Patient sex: F
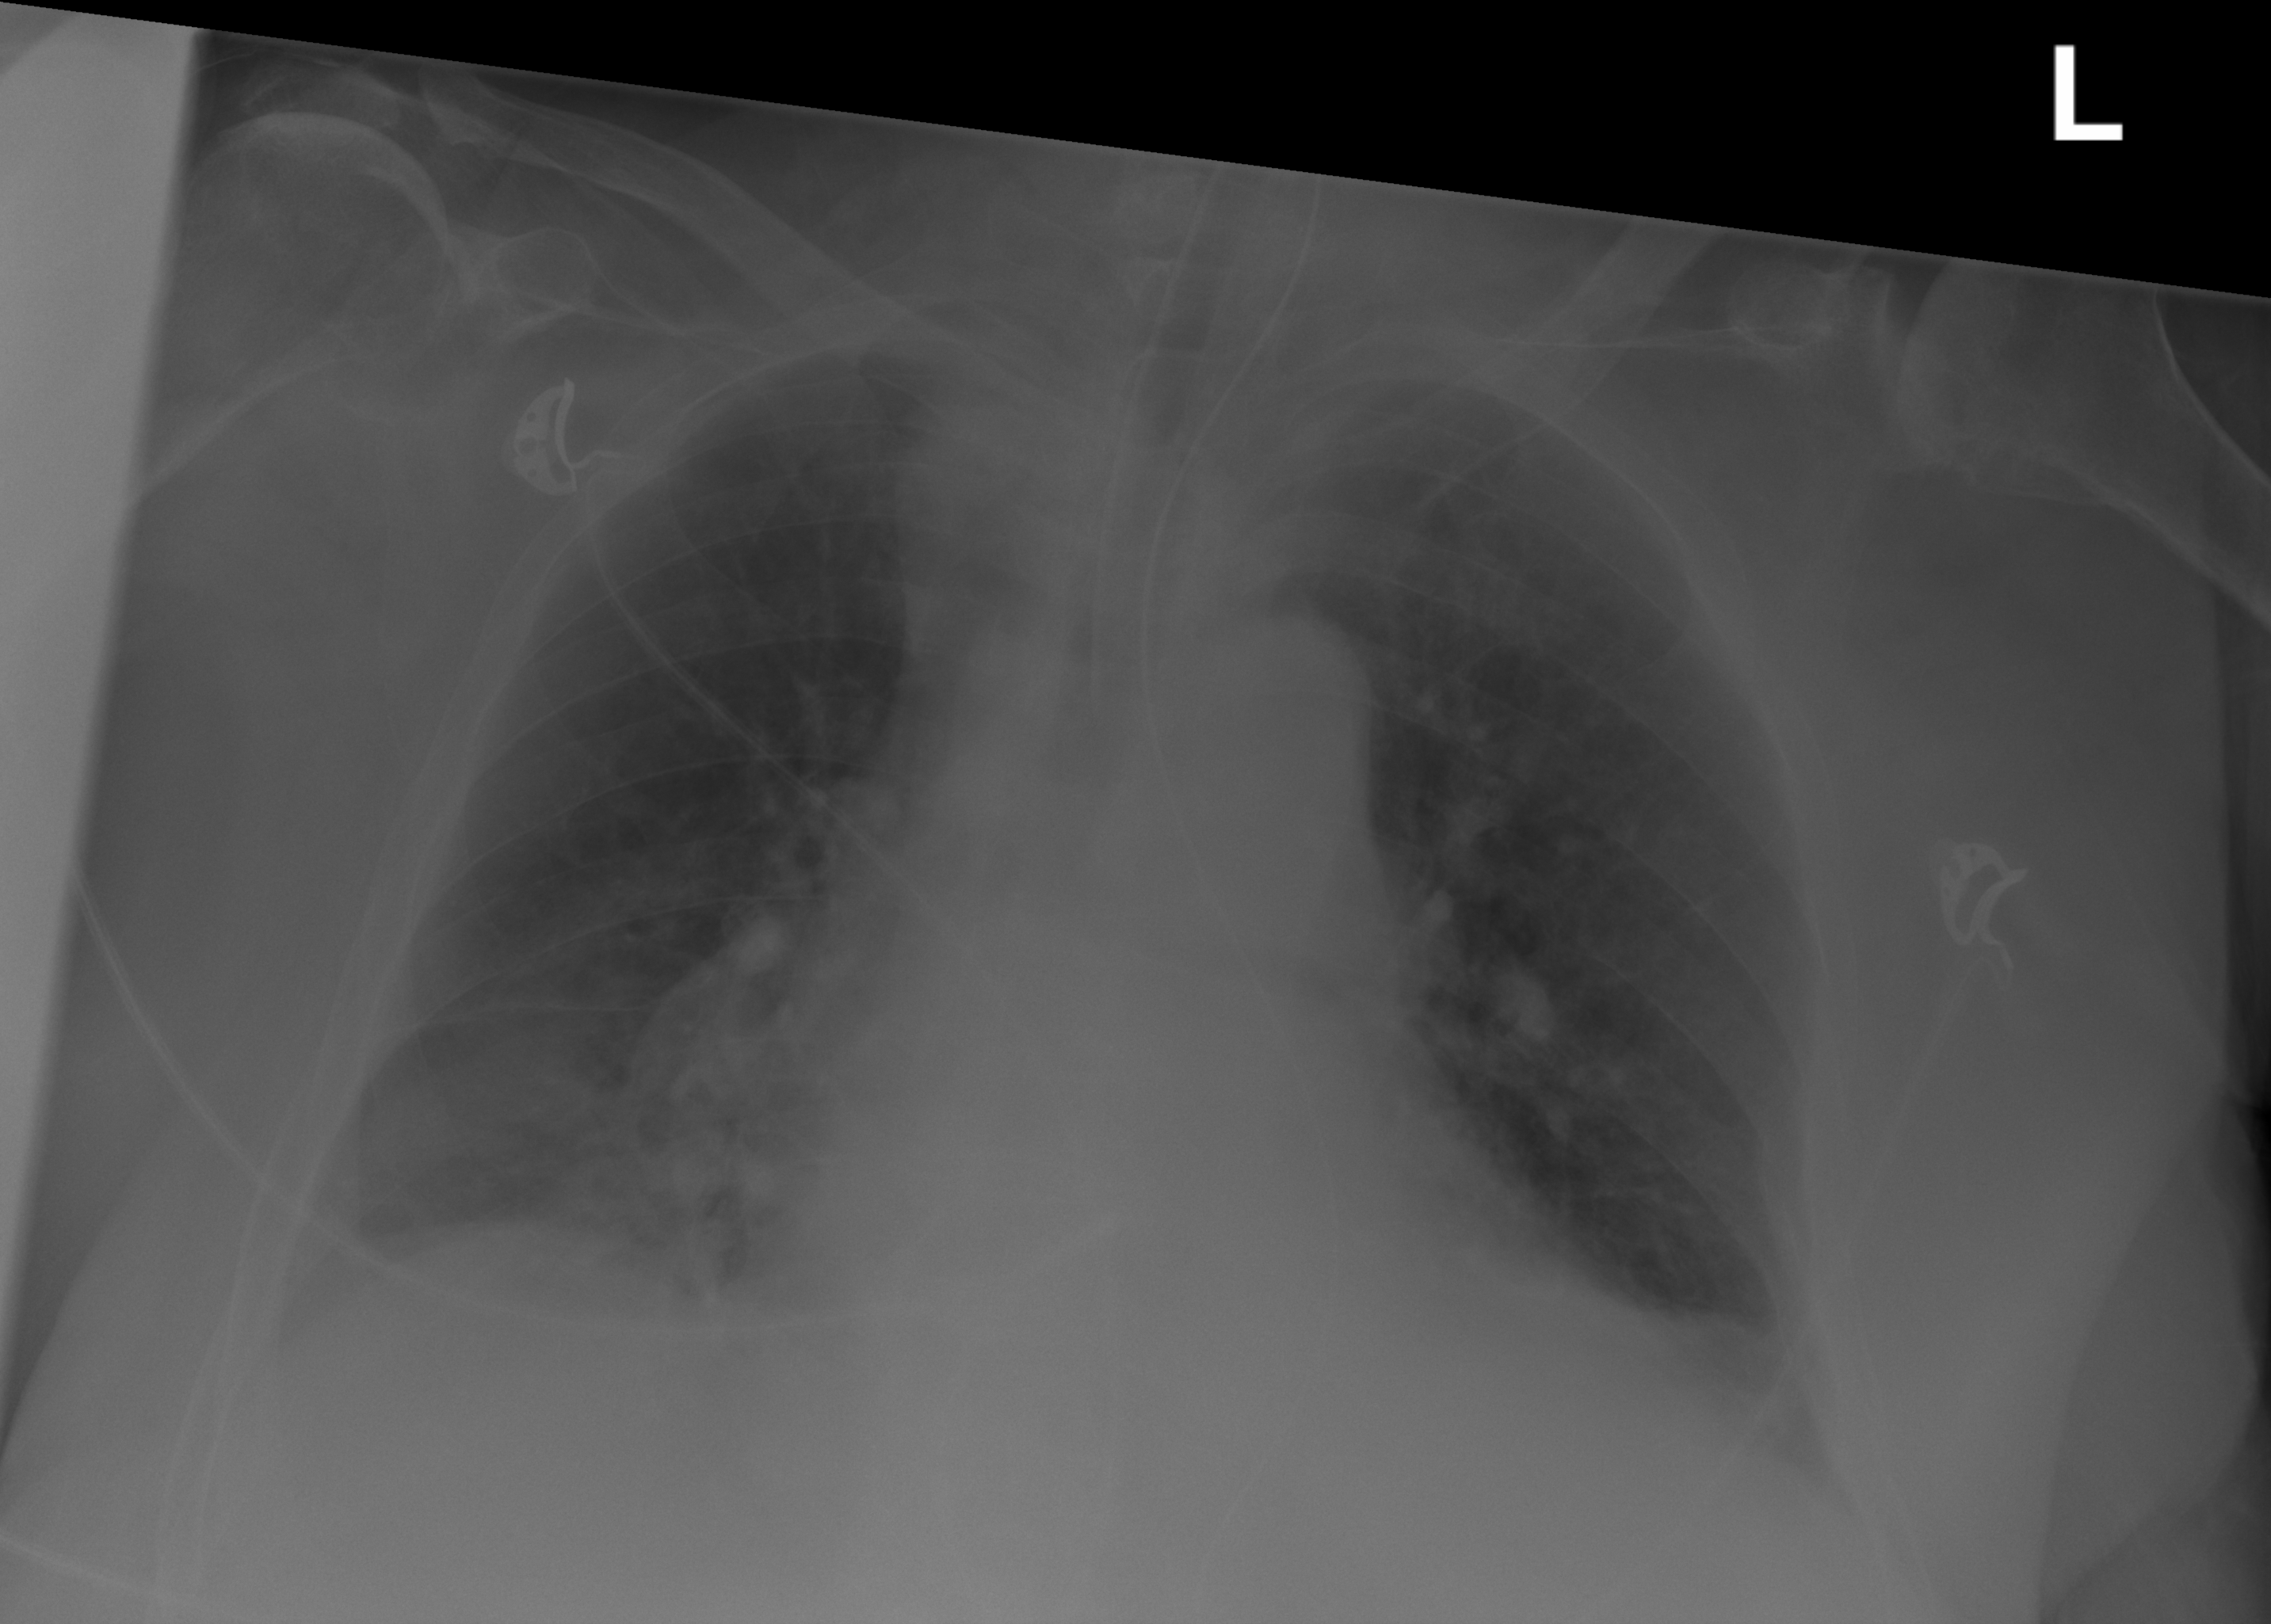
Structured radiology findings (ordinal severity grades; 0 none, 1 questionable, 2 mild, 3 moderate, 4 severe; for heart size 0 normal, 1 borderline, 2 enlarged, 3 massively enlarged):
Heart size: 2
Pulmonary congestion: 0
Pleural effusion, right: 1
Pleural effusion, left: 2
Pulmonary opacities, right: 0
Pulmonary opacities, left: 0
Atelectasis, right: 2
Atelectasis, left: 2